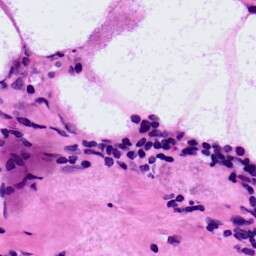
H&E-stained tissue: LymphNode